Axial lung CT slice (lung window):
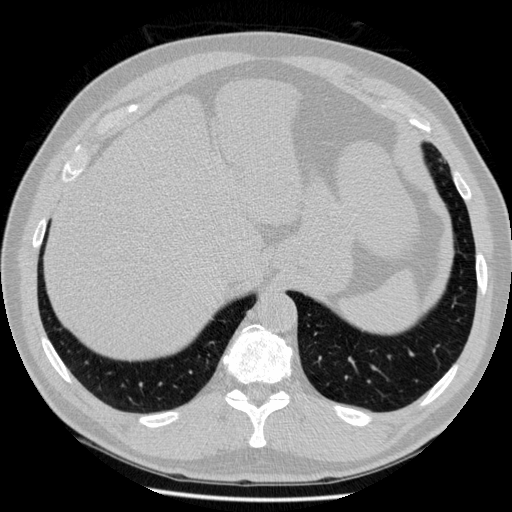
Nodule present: no